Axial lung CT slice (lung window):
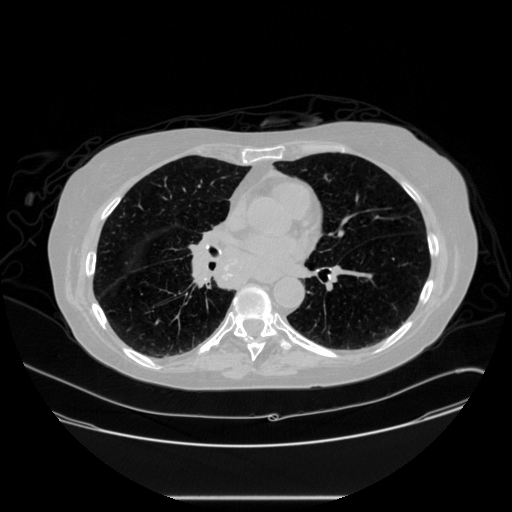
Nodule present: no